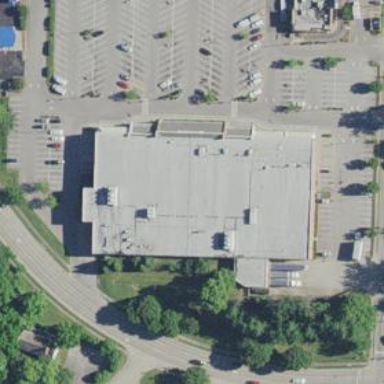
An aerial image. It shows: Retail building housing supermarket.